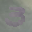
Label: 3